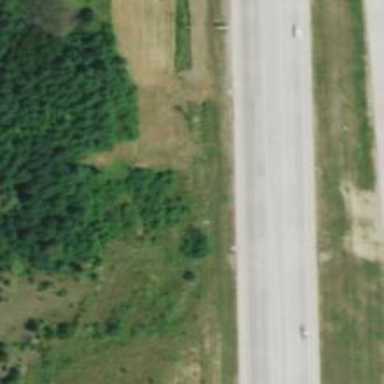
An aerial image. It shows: This image shows trunk highway that functions as expressway.